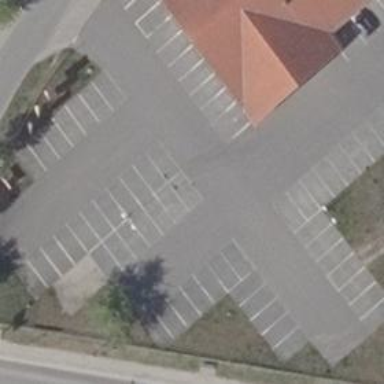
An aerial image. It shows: Road serving as parking aisle.